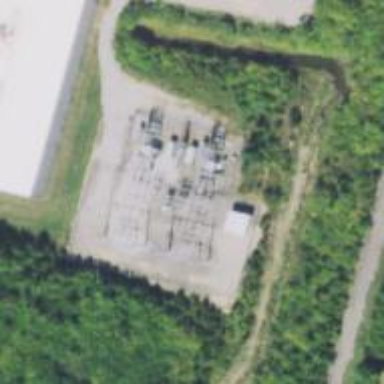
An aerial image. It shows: Switch used for power control.